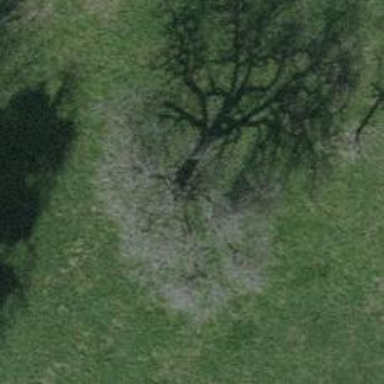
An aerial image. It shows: Single tag "natural: tree."